Aerial crown-view tile of a tropical tree (Barro Colorado Island, Panama), acquired 20250915:
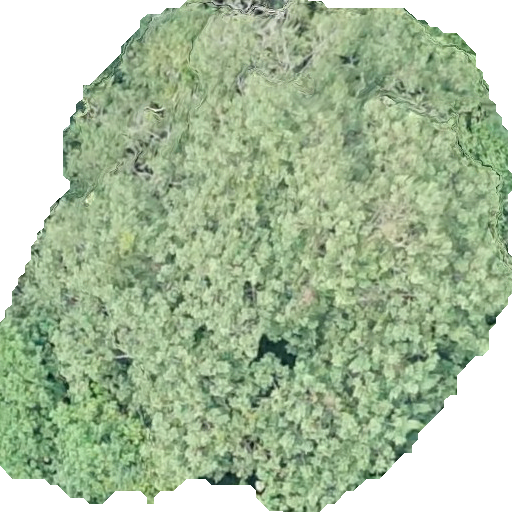
Species: Andira inermis
GBIF accepted scientific name: Andira inermis
Crown area: 303.71 m²